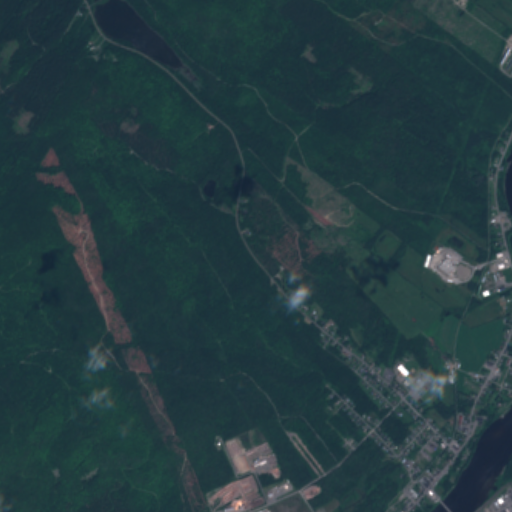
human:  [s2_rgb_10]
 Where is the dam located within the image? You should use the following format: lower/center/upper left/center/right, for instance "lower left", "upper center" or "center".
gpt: The dam is located in the center of the image.
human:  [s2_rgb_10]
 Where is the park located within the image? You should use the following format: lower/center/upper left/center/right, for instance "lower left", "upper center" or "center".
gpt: The park is located in the lower right of the image.
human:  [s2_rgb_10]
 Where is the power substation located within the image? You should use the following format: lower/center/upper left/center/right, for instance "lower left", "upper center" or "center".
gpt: The power substation is located in the lower right of the image.
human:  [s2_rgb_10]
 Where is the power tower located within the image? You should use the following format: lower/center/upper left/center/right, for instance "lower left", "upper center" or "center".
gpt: The power tower is located in the center right of the image.
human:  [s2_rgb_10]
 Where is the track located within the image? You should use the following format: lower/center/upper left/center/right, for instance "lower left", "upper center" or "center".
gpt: The track is located in the lower right of the image.
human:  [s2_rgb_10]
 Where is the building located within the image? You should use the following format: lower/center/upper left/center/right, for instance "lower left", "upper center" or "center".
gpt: The building is located in the lower right of the image.
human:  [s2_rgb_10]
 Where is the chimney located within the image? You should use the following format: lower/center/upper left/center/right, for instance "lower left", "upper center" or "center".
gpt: The chimney is located in the lower center of the image.
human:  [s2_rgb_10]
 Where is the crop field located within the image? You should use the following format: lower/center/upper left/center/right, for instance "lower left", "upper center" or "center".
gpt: There is no crop field in the image.